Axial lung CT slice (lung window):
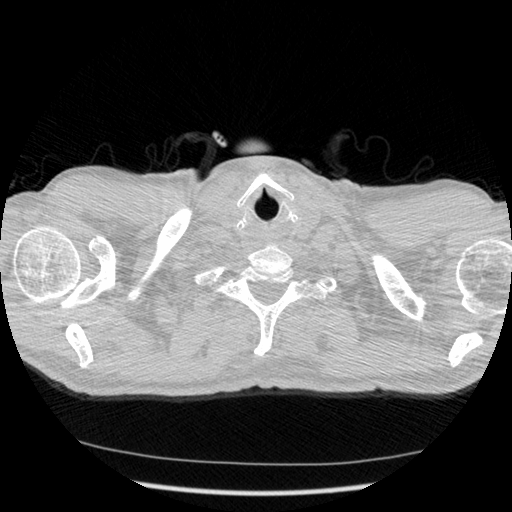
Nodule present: no